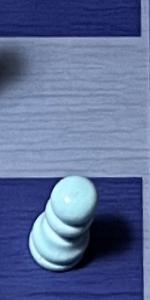
Label: Pawn_White